Field crop: tomato
Growth stage: 1
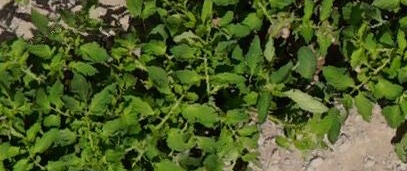
Species: tomato